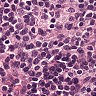
Metastatic tissue present: no